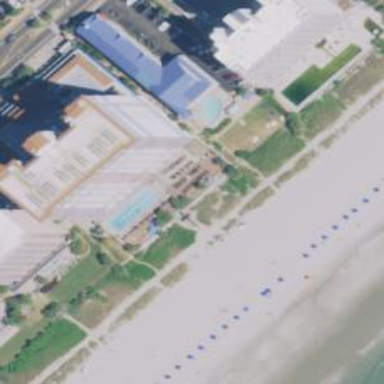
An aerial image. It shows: Hotel building.